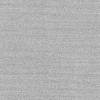
Atmospheric dust classification: dusty